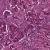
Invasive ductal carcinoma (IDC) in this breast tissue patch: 1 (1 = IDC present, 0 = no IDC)